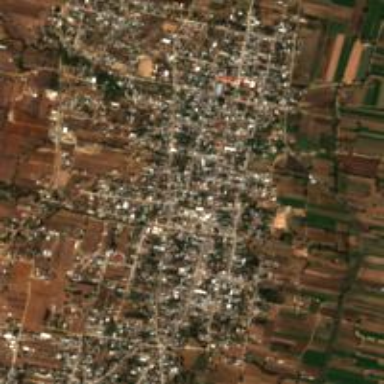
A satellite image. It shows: Town.